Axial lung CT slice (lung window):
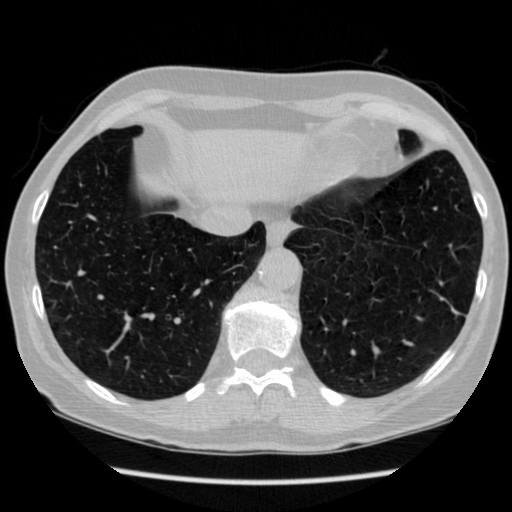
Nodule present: no